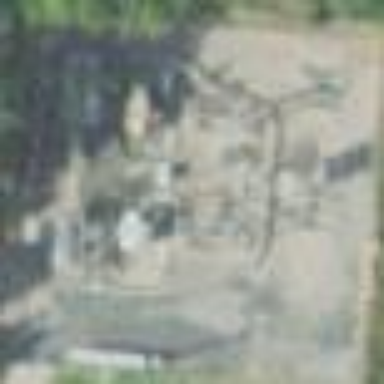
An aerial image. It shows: Power substation.